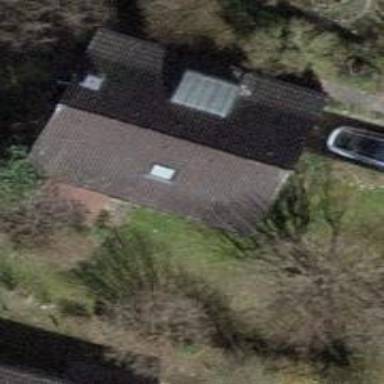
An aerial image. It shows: Building with tile roof.